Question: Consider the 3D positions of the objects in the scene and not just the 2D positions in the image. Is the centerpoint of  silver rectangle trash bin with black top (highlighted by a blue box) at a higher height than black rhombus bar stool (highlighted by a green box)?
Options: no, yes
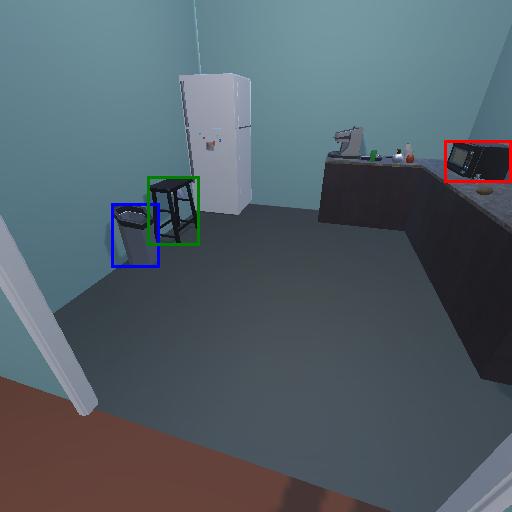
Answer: no